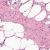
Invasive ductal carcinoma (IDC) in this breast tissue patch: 0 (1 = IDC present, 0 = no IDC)